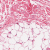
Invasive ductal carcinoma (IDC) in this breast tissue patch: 0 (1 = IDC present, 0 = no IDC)